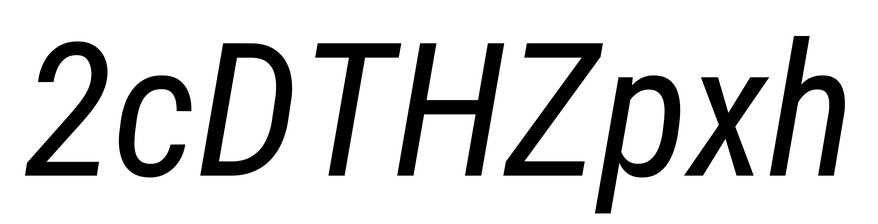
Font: Roboto-Italic_Condensed_Italic